Interaction volume radius: 5 \u00c5
Interaction volume height: 50 \u00c5
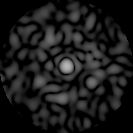
Disorder parameter: 0.8475